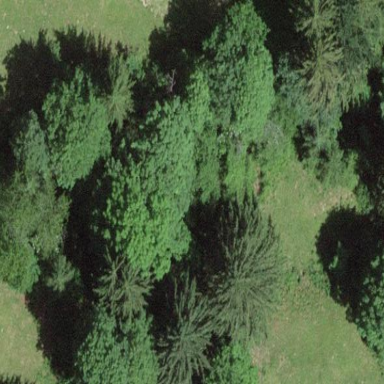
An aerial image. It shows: Forest with mixed types of leaves.